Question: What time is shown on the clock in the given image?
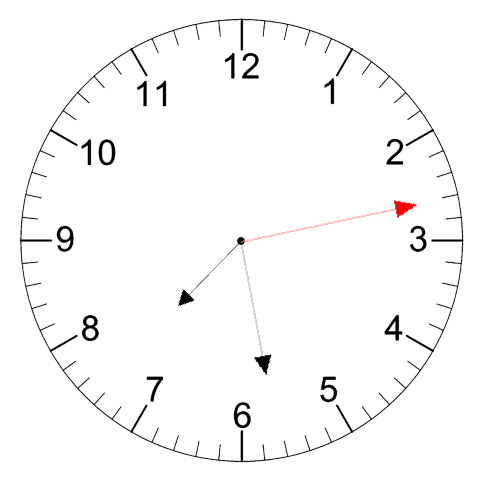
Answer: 07:28:13